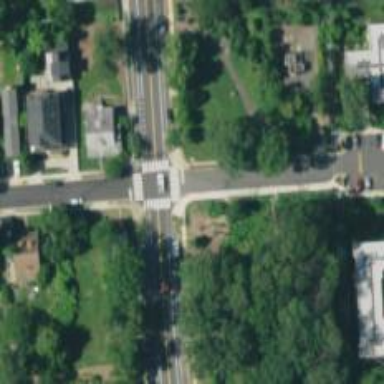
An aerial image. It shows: Zebra crossing on the road.